Question: I am making a website that should be responsive on mobile phones and I need to make a circle shaped with icons in it. I made the circle shape an image and the icons too. But when resizing the window the icons do not keep their ratio like the circle image. I am using HTML5 and CSS3.
'''
.theCircle {
position: relative;
}
#img1 {
height: auto;
width: 100%;
}
#img2 {
position: absolute;
top: 40%;
left: 4%;
max-height: 100%;
max-width: 100%;
}
'''
'''
<div class="theCircle">
<img id="img1" src="circle.png">
<img id="img2" src="pin.png">
</div>
'''
Here's my code showing the divs and styling. This is a picture showing how the circle is scaling up when the window is bigger but the icon isn't.
Any ideas please?

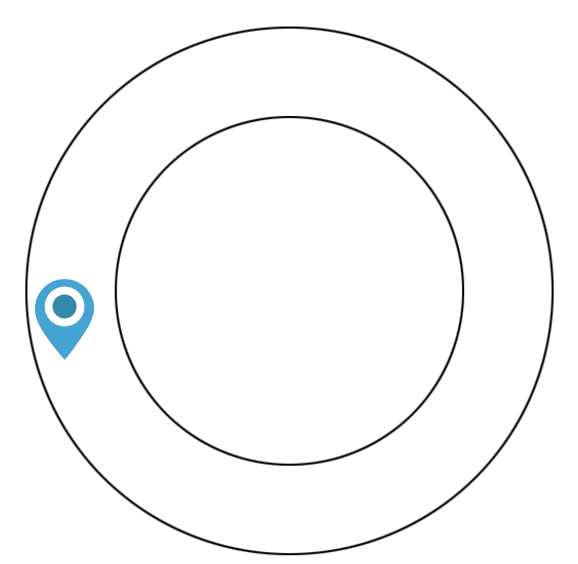
Answer: Instead of using images make this with pure html and css
'''
*{
box-sizing:border-box;
}
.theCircle{
width:50vw;
height:50vw;
border:2px solid black;
margin:auto;
border-radius:25vw;
position:relative;
}
.innerCircle{
width:40vw;
height:40vw;
border:2px solid black;
margin:auto;
border-radius:25vw;
position:absolute;
top:5vw;
left:5vw;
}
#img2{
position:absolute;
top:22vw;
left:0;
width:5vw;
height:5vw;
}
'''
'''
<div class="theCircle">
<div class="innerCircle">
</div>
<img id="img2" src="https://cdn1.iconfinder.com/data/icons/ui-5/502/marker-512.png" />
</div>
'''